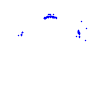
Particle: kaon